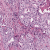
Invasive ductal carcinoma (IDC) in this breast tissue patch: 1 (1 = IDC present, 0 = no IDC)